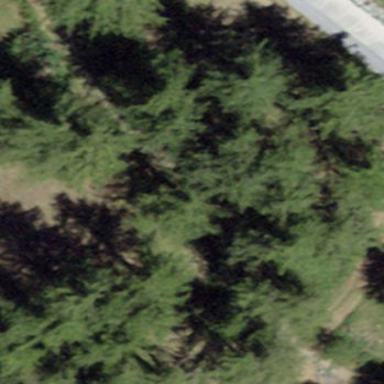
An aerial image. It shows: Forest with needle-leaved trees.